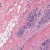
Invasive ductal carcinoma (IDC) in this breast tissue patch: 1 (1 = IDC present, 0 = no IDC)